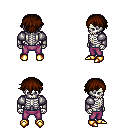
a pixel art fantasy rpg character, male body template, skeleton, steel arm armor, magenta pants, brown short bangs hairstyle, gold boots, four views (front, back, left, right), 2x2 character sprite sheet, small pixel art, hard edges, no anti-aliasing